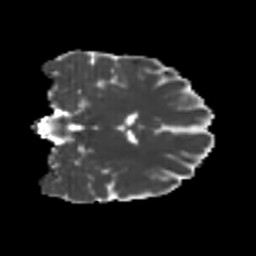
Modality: MD
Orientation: coronal
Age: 21
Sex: female
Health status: healthy
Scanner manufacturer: philips
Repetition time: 7.387 s
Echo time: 0.08599 s